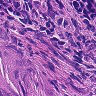
Metastatic tissue present: yes